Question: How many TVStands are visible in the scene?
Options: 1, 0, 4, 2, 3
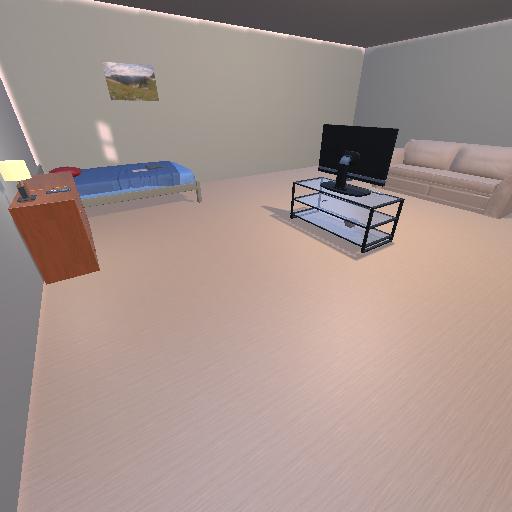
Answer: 1